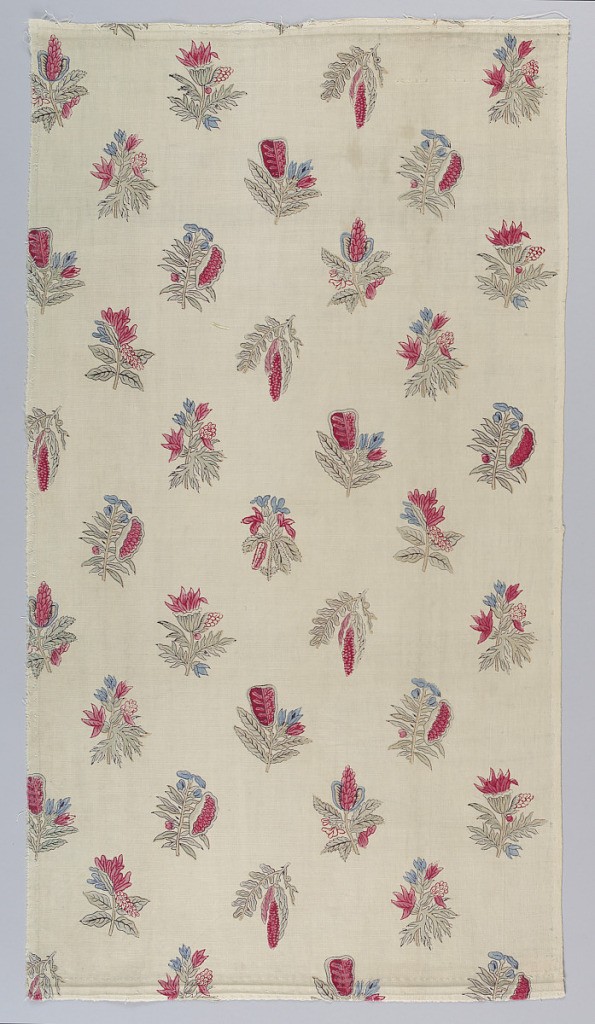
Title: Textile
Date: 18th century
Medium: cotton Technique: relief printed on plain weave
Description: Heavy cream-colored ground in a design with detached motifs of small flower clusters and seed pods. Red, blue, green (yellow over blue) with dark brown for outlines of stems and leaf veins.